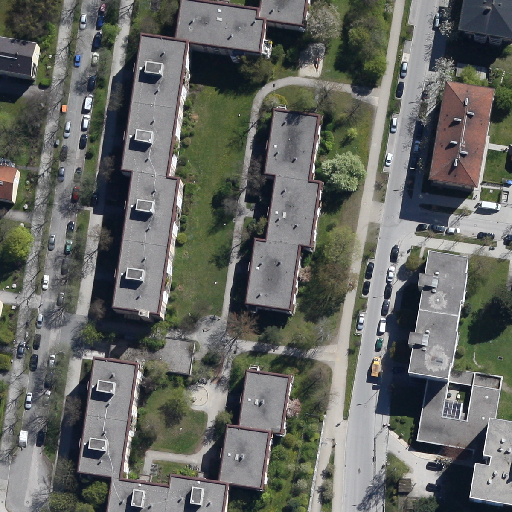
Referring expression: light-duty vehicle in the parking area